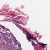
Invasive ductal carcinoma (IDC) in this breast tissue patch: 1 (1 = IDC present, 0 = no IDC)